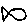
Label: fish